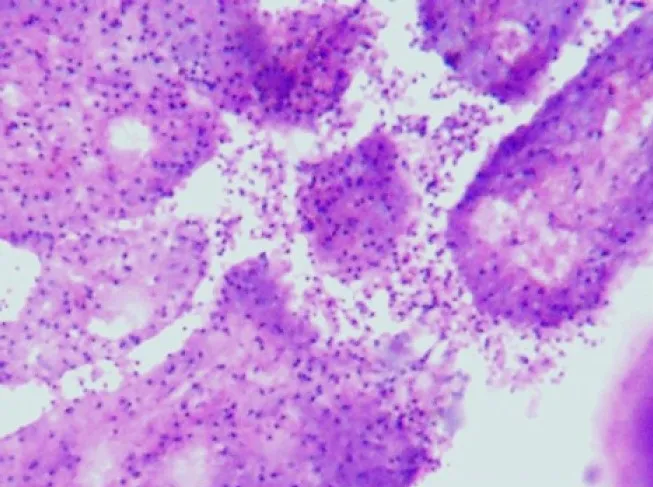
Desquamation of lining epithelial cells which appeared as the ghost cells in the cytology smears (4000 x 3000 pixels)(H & E stain).
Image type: pathology (h&e)